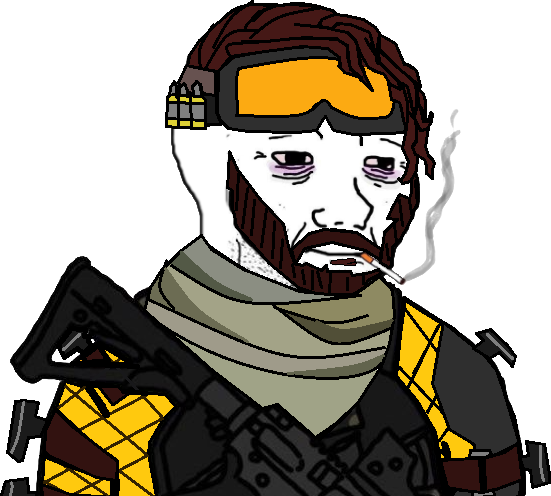
Label: 5_Doomer